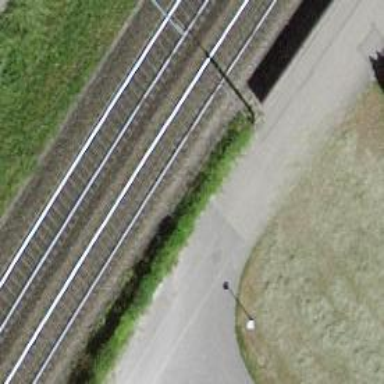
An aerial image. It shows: Single-track electrified railway with contact line.